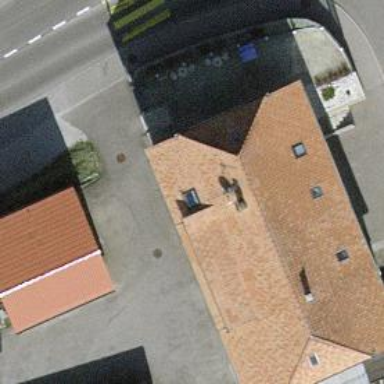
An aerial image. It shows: Convenience shop.